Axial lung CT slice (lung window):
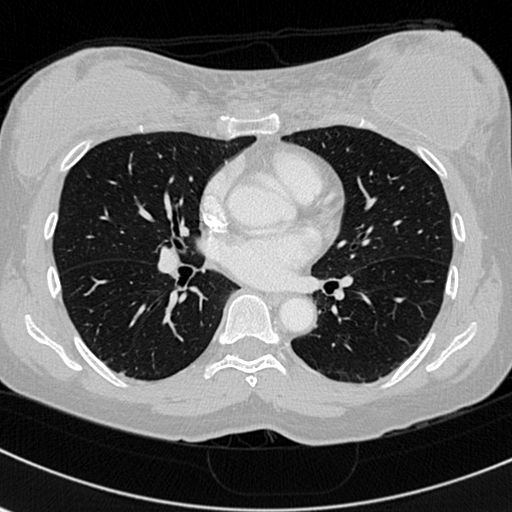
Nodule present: no